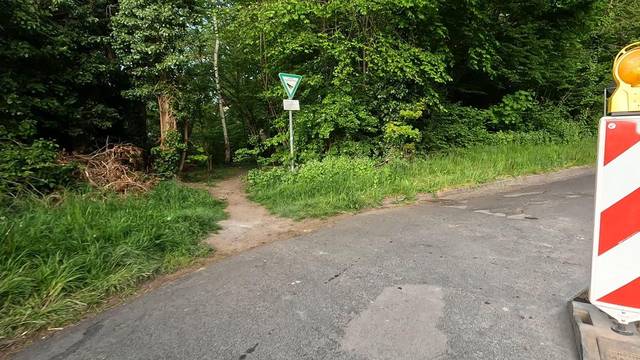
Region: Germany
Coordinates: 49.969, 9.174